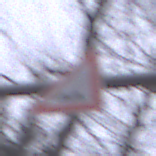
Verkehrszeichen: UnebeneFahrbahn
Umgebung: Outdoor, Nature
Tageszeit: Midday
Wetter: Overcast
Licht: Natural
Jahreszeit: Autumn
Kontrast: LowContrast